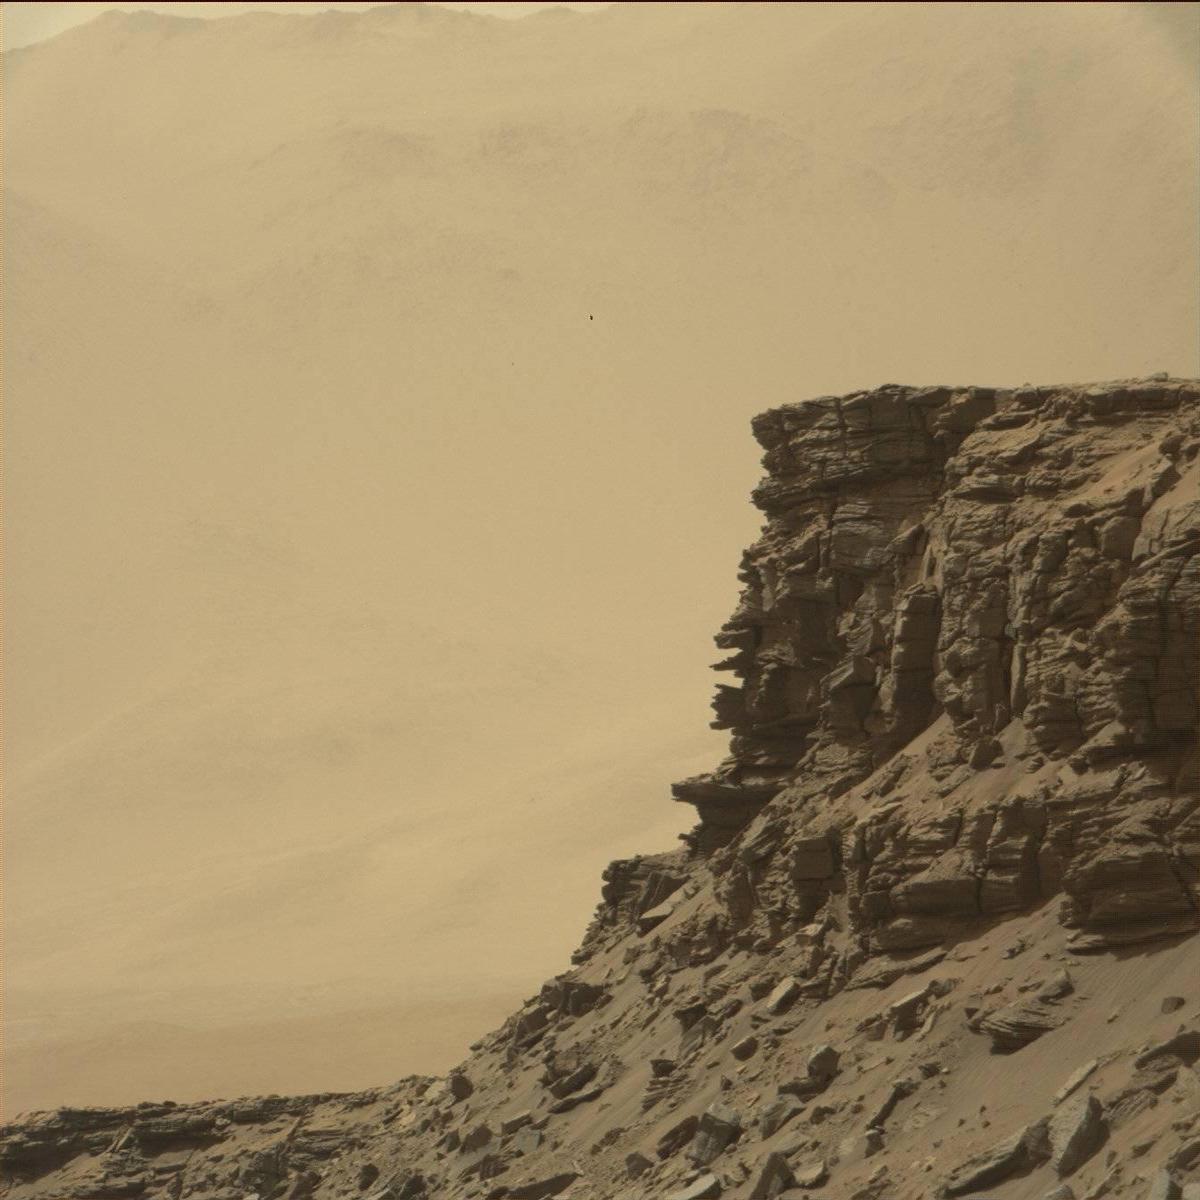
Terrain classes present: Bedrock, Ridge, Sand / Soil, Sky